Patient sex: M
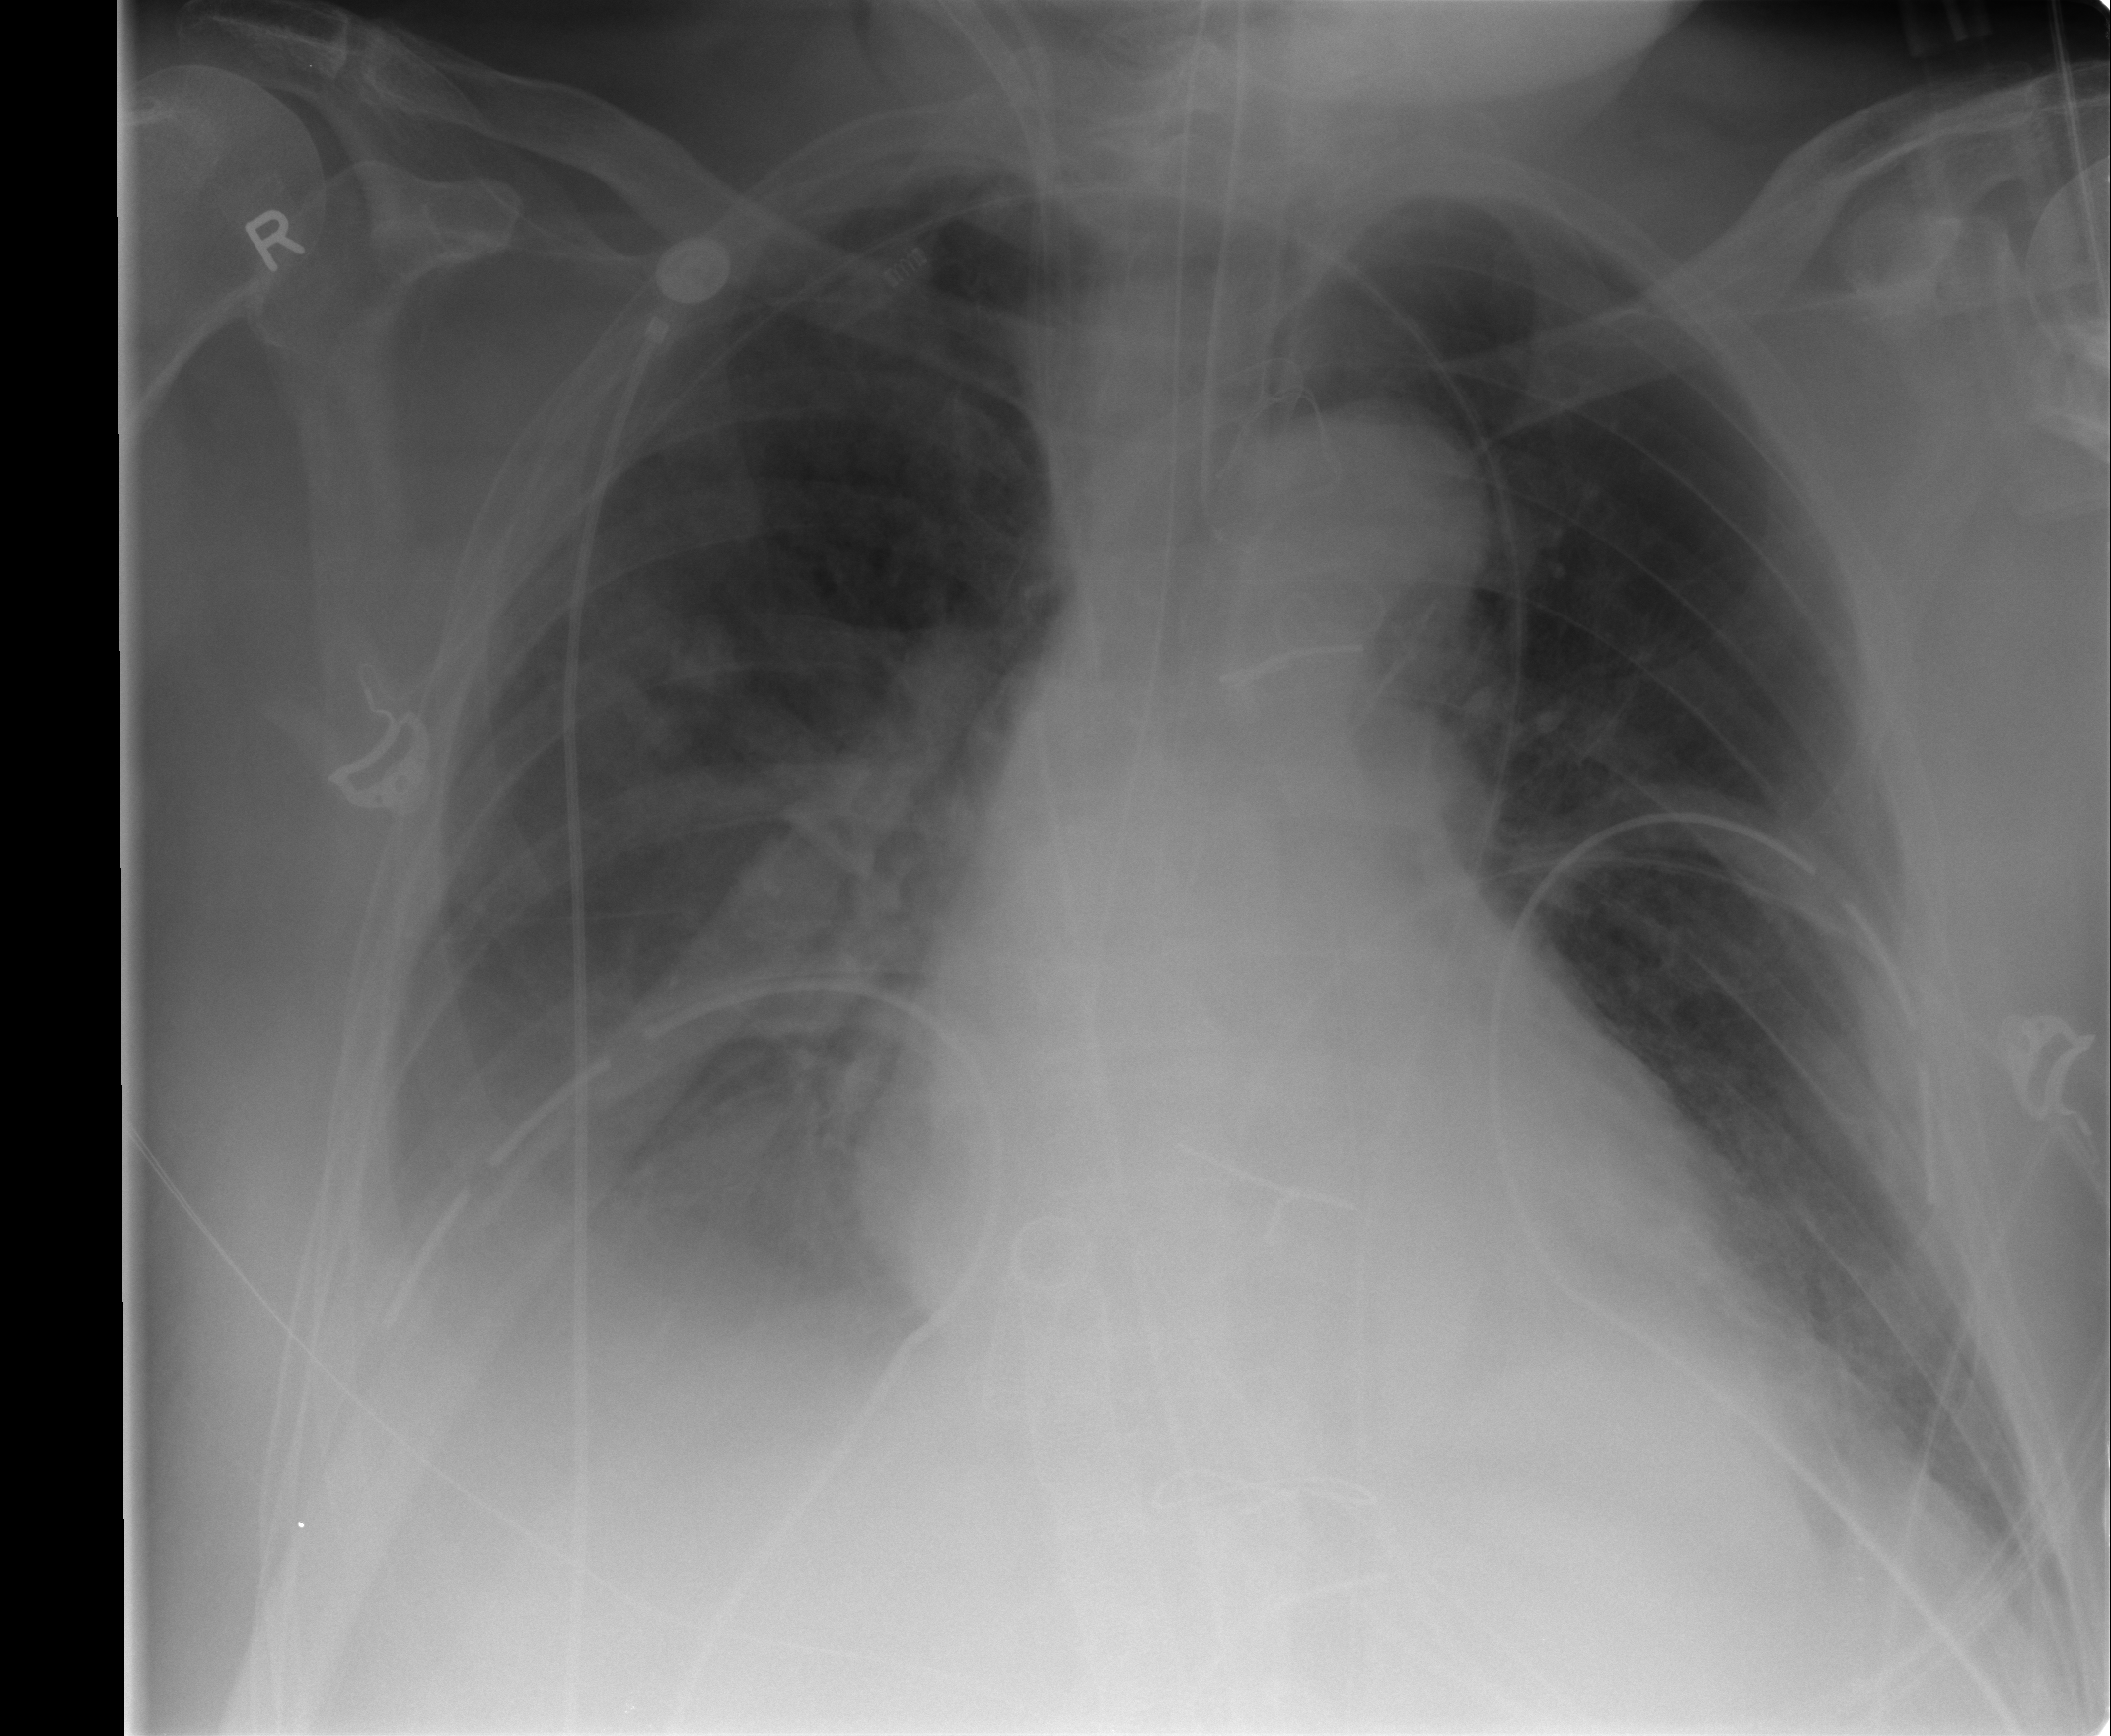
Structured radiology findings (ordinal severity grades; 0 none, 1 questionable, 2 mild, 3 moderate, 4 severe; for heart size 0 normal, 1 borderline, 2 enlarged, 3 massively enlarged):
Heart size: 1
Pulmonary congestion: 2
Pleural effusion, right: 3
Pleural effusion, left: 0
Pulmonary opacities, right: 2
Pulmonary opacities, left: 0
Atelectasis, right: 2
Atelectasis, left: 1